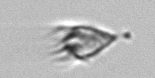
Label: Paratontonia_gracillima